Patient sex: M
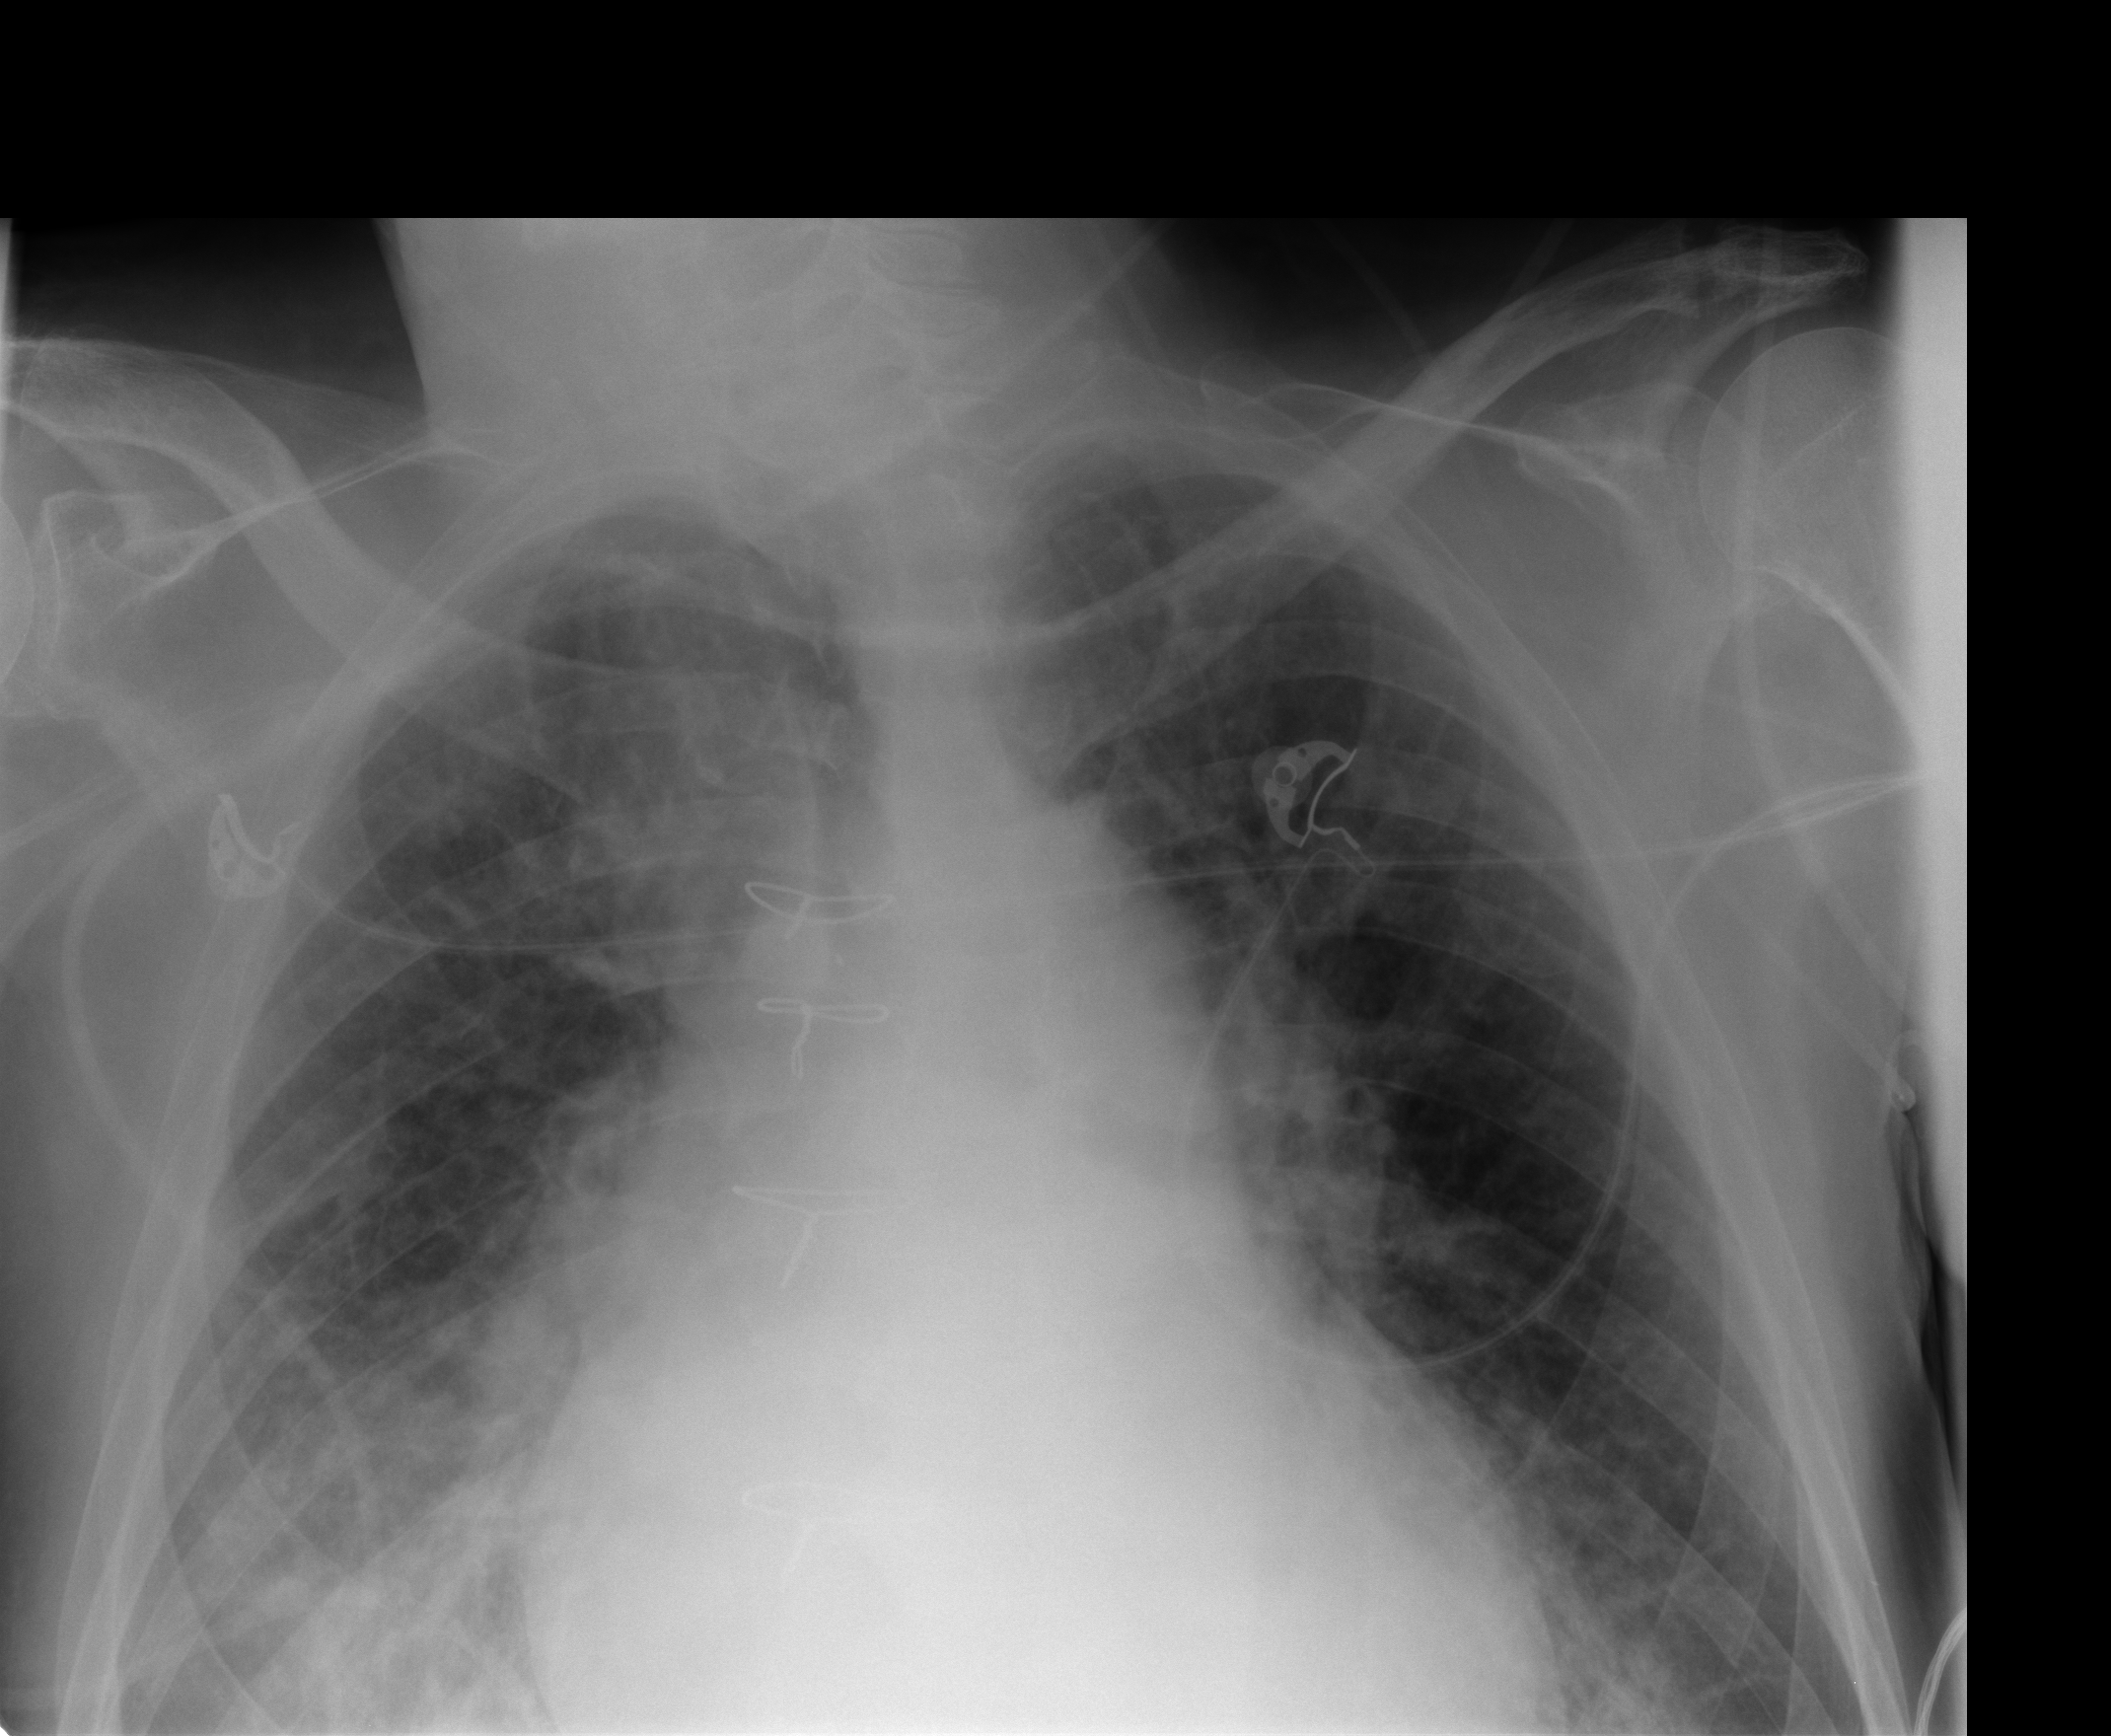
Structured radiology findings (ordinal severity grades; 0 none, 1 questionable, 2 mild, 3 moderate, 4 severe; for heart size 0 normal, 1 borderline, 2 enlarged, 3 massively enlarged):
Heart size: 2
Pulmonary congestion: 2
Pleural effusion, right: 1
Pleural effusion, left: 0
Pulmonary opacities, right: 2
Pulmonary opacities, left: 1
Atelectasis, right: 2
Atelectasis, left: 1